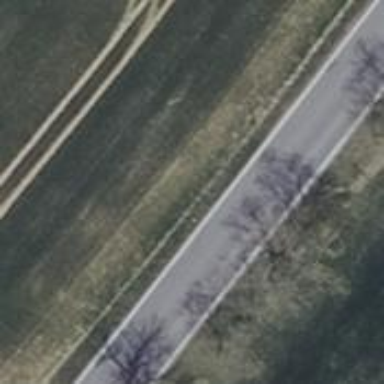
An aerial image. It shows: Tertiary road with asphalt surface.